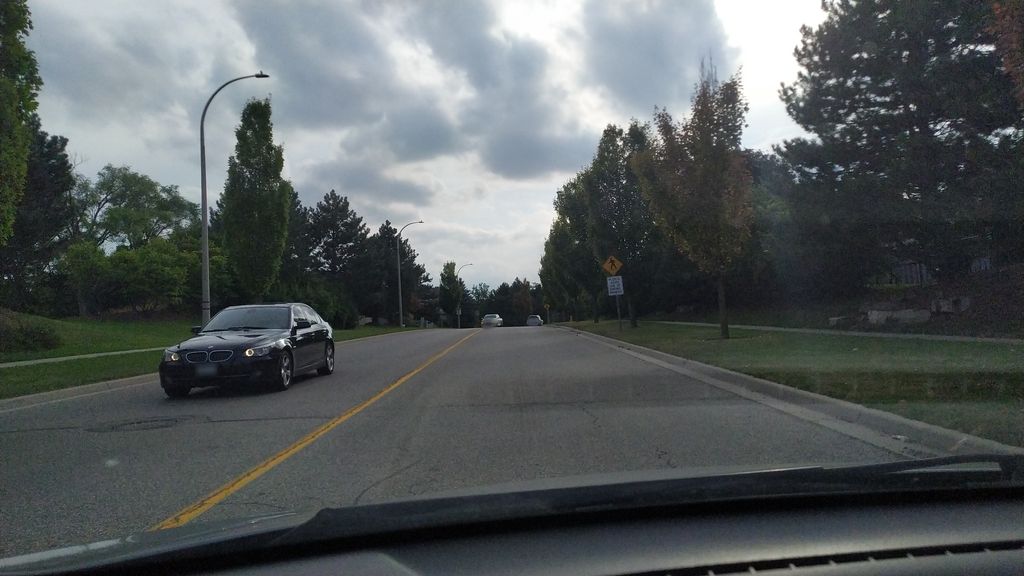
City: kitchener-waterloo